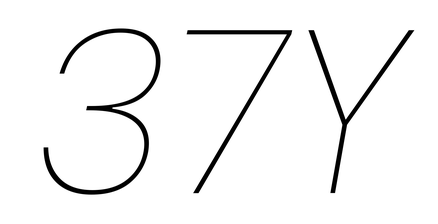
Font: Poppins-ThinItalic